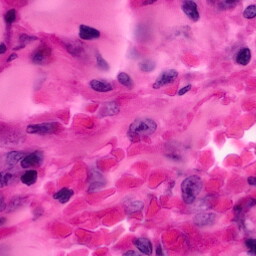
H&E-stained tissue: Pancreatic